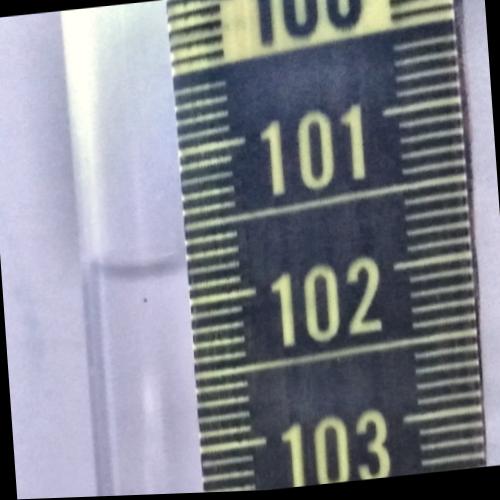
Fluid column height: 101.8 cm